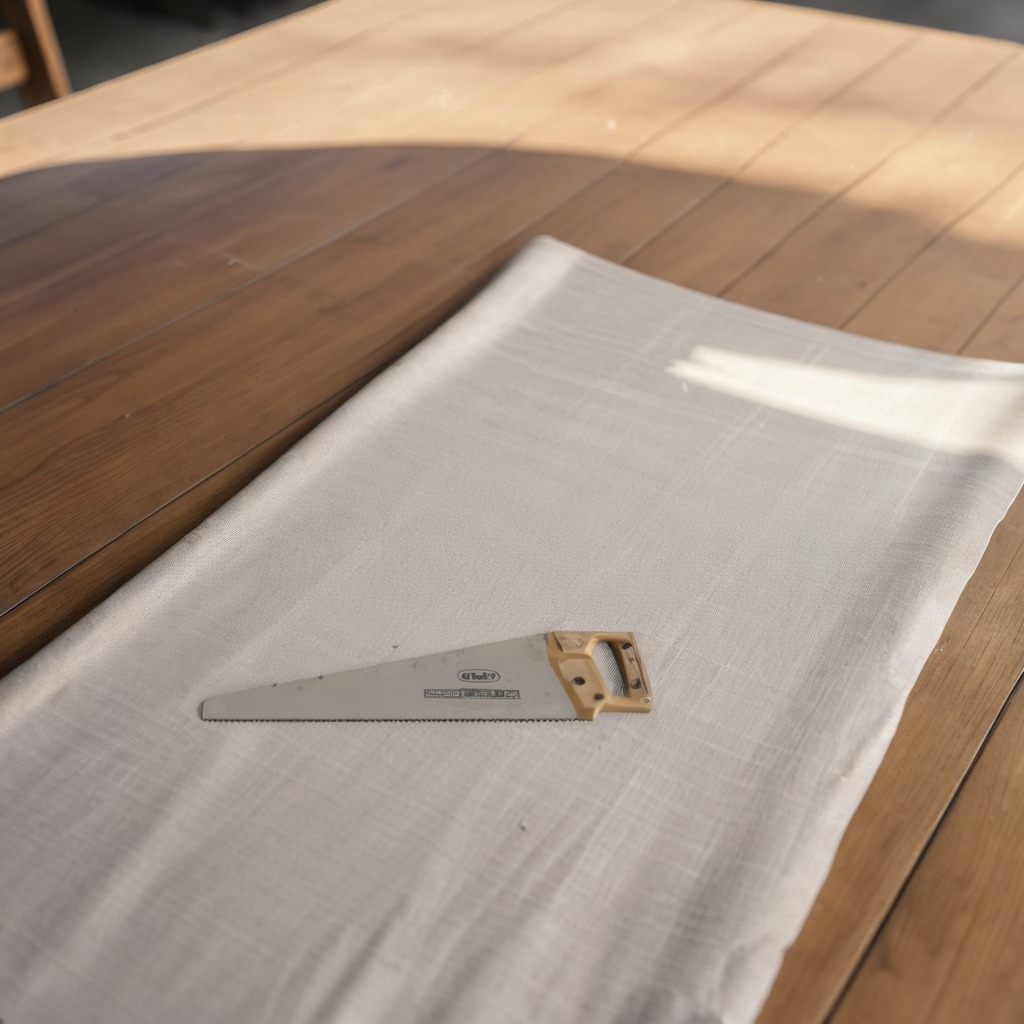
A metal saw is lying on a wooden table in an outdoor workshop.